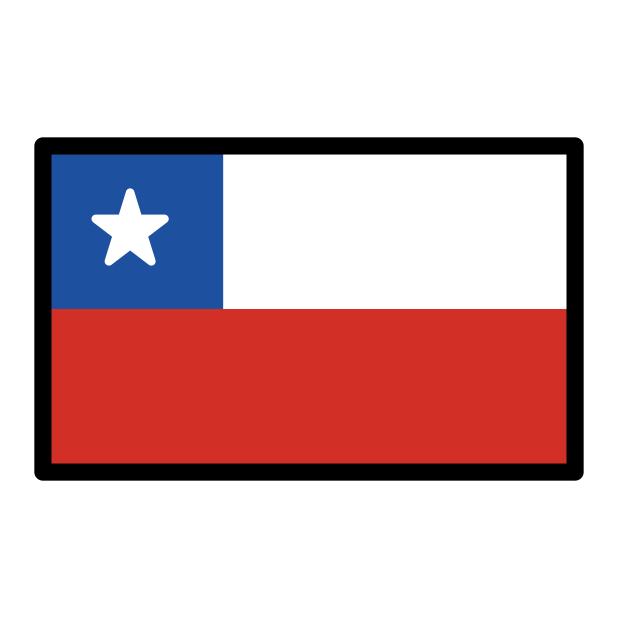
flag: Chile